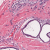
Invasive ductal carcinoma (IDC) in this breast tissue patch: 0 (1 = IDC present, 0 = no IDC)